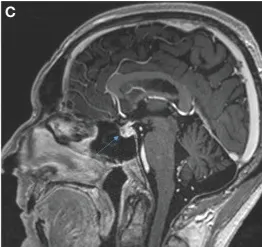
Axial. 3DT1MPRAGE sequences after gadolinium reconstruction showing contrast of the fundus of the internal auditory meatus and of the right geniculate ganglion attesting to right facial neuritis.
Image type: radiology (mri)